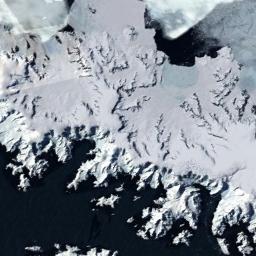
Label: snowberg